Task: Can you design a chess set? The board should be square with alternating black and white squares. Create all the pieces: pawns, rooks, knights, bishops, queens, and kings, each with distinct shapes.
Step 5394:
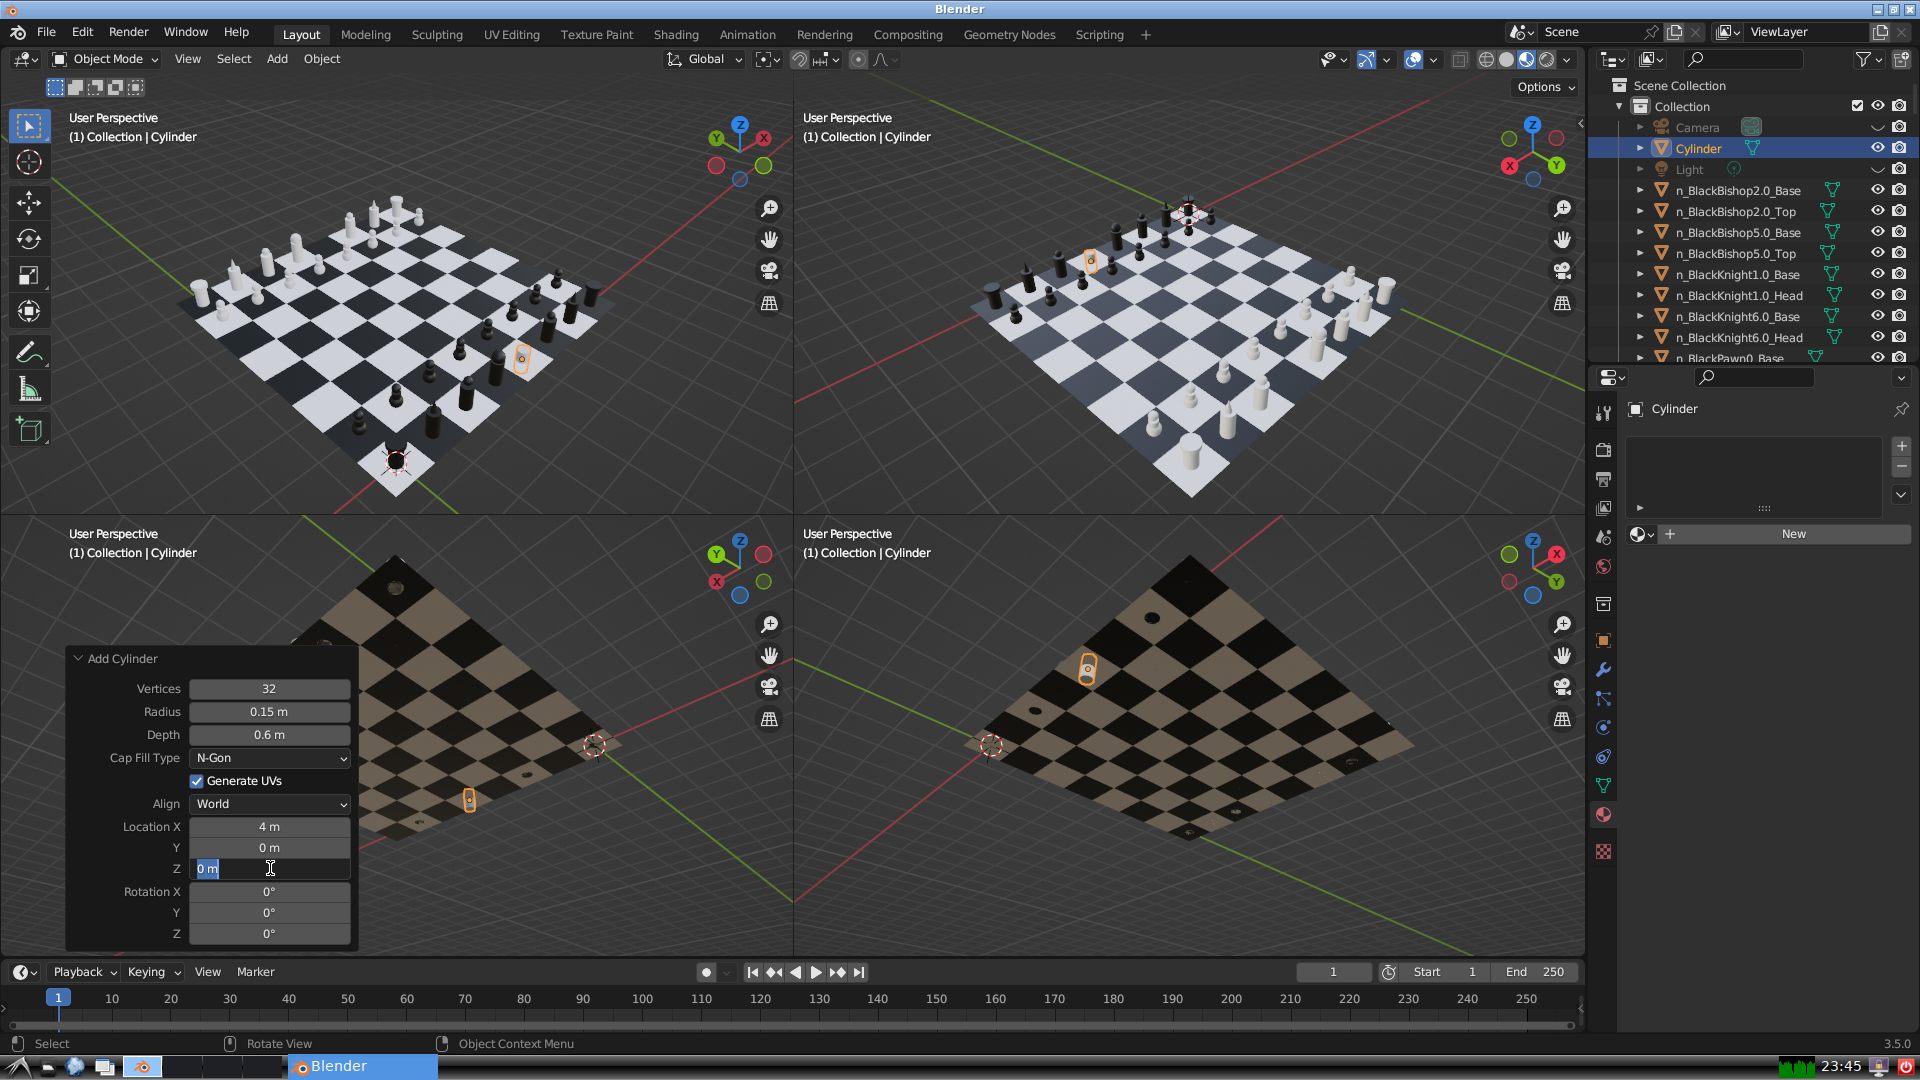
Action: input_text: 0.3